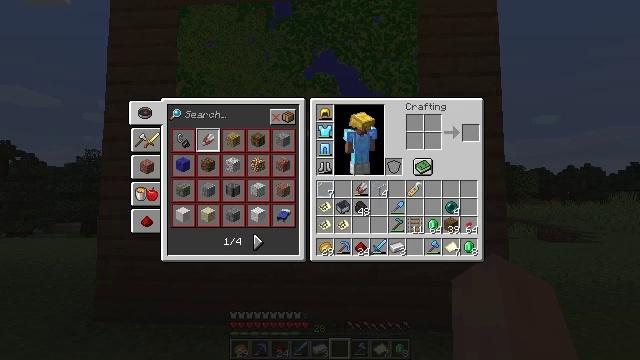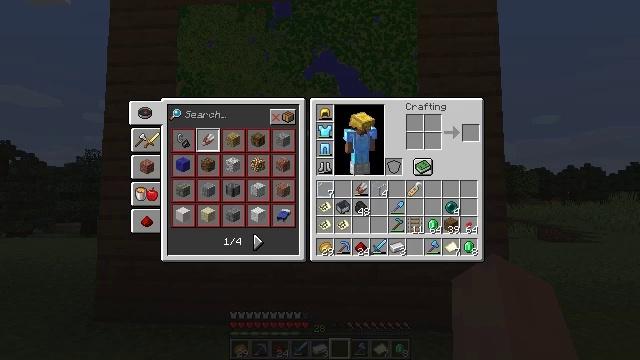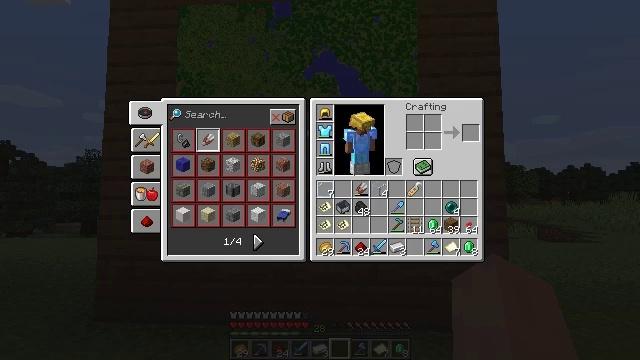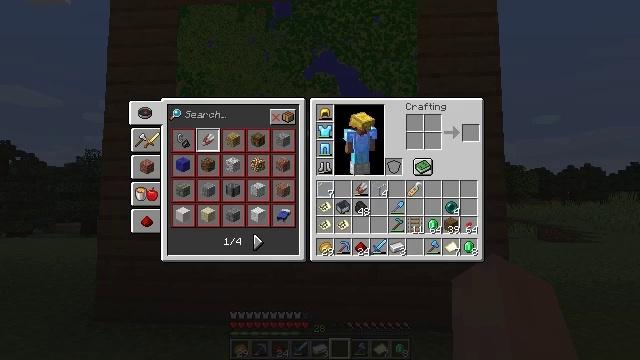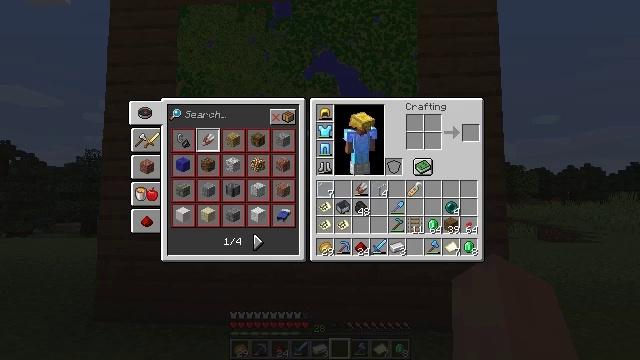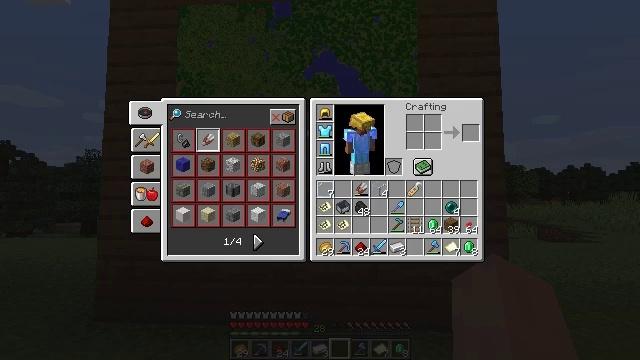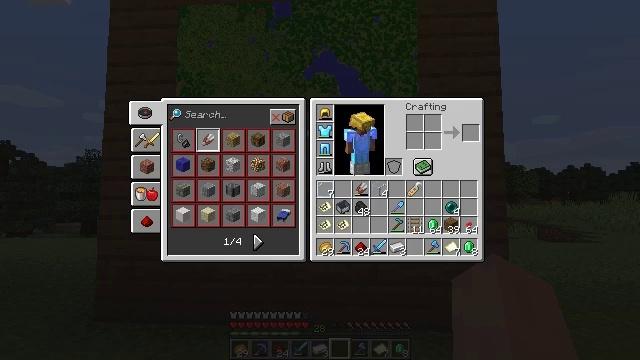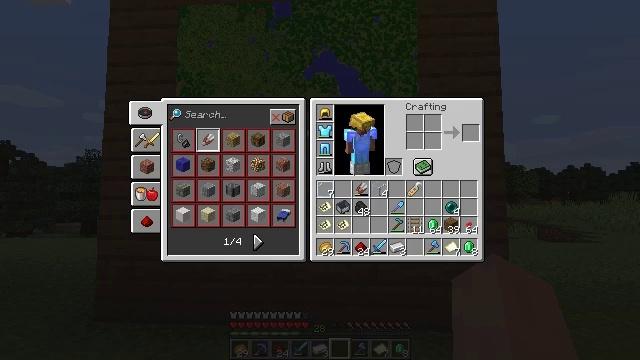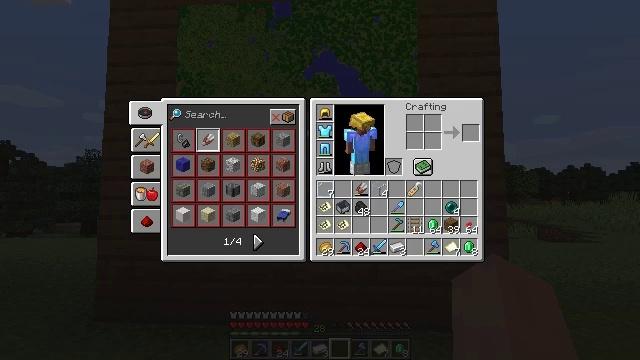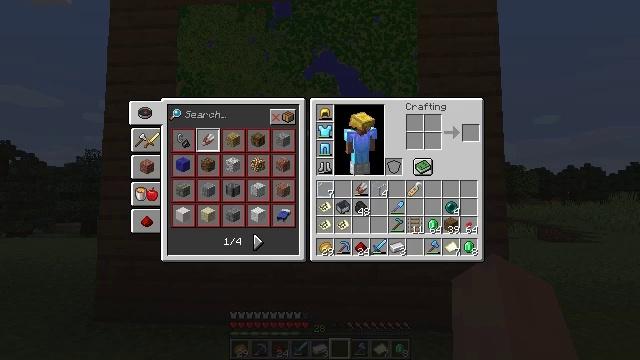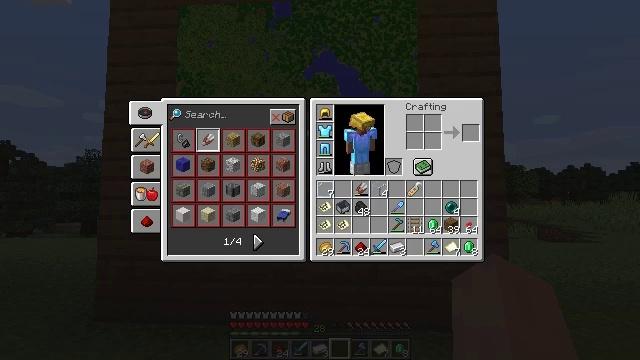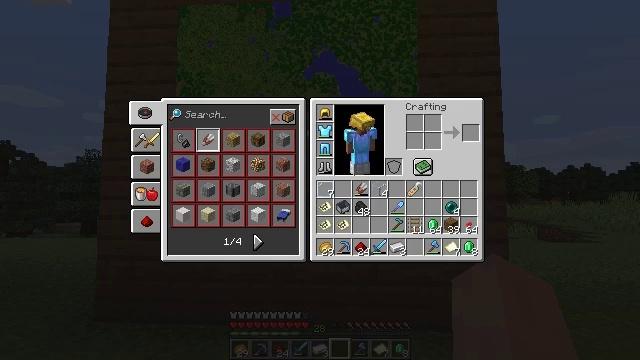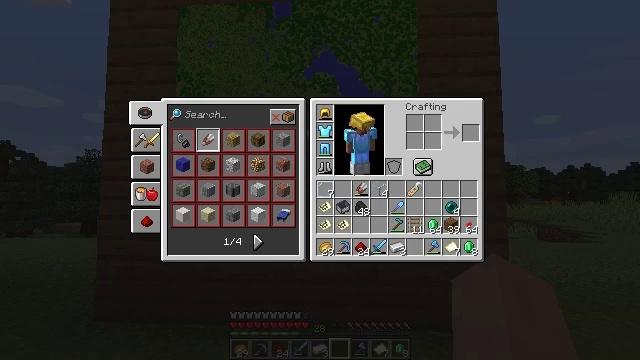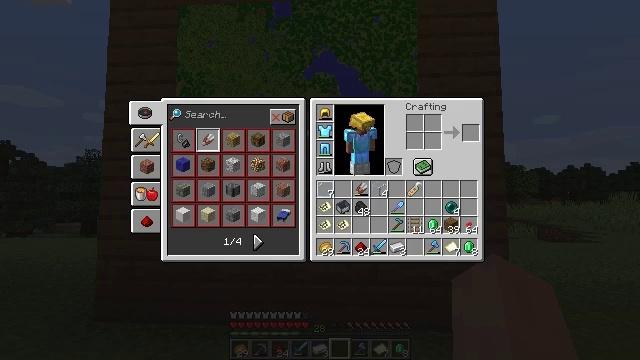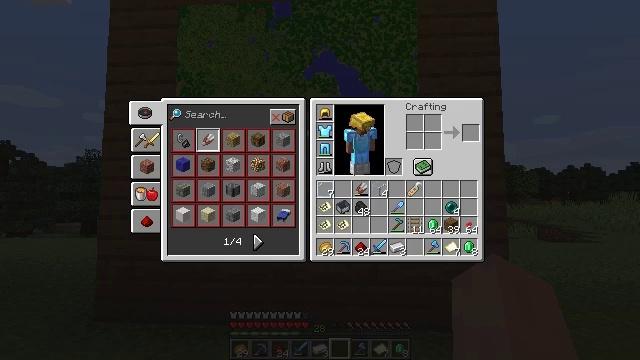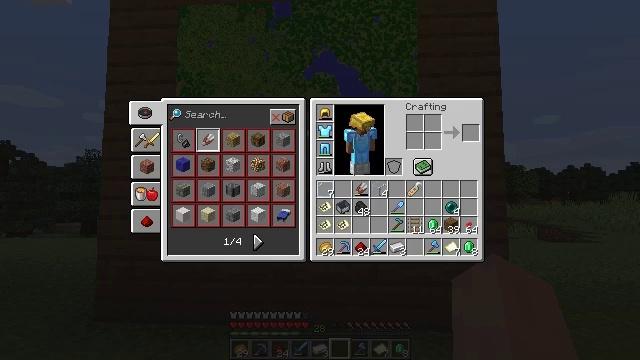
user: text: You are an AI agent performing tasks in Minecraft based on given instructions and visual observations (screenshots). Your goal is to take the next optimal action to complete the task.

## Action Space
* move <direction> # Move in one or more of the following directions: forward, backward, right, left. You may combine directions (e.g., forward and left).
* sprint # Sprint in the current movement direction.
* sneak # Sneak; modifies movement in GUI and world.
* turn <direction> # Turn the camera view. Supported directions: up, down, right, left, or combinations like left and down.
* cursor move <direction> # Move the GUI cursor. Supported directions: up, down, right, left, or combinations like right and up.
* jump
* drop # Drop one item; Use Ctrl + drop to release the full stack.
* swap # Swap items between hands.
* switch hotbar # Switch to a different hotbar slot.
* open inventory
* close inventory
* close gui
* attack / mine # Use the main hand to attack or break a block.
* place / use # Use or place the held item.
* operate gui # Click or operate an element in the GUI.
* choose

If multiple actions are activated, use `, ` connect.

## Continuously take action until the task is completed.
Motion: motion action
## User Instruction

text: Craft an item frame.
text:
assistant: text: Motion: no_op
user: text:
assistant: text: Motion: no_op
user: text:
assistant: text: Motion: no_op
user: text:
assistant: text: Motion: no_op
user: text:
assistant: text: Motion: no_op
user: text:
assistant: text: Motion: no_op
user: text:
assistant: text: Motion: no_op
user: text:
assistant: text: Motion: no_op
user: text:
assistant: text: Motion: no_op
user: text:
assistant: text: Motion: no_op
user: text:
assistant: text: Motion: no_op
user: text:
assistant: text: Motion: no_op
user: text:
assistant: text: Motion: no_op
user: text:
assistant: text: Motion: no_op
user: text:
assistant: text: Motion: no_op
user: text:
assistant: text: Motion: no_op
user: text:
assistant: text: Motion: no_op
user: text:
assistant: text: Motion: no_op
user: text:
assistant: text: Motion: no_op
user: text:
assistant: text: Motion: no_op
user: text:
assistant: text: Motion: no_op
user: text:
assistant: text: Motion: no_op
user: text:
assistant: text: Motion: no_op
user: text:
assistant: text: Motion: no_op
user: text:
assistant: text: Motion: no_op
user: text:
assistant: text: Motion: no_op
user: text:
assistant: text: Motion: no_op
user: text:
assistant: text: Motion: no_op
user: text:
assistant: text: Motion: no_op
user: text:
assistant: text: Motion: no_op